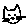
Label: cat